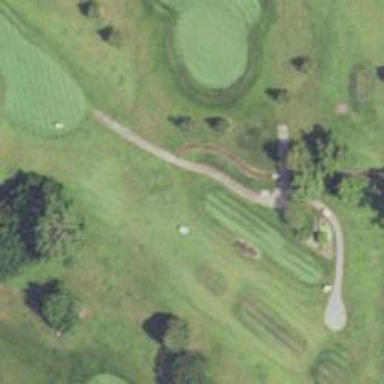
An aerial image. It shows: Service road used as golf cart path.